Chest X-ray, PA view. Patient: 27 years old, sex M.
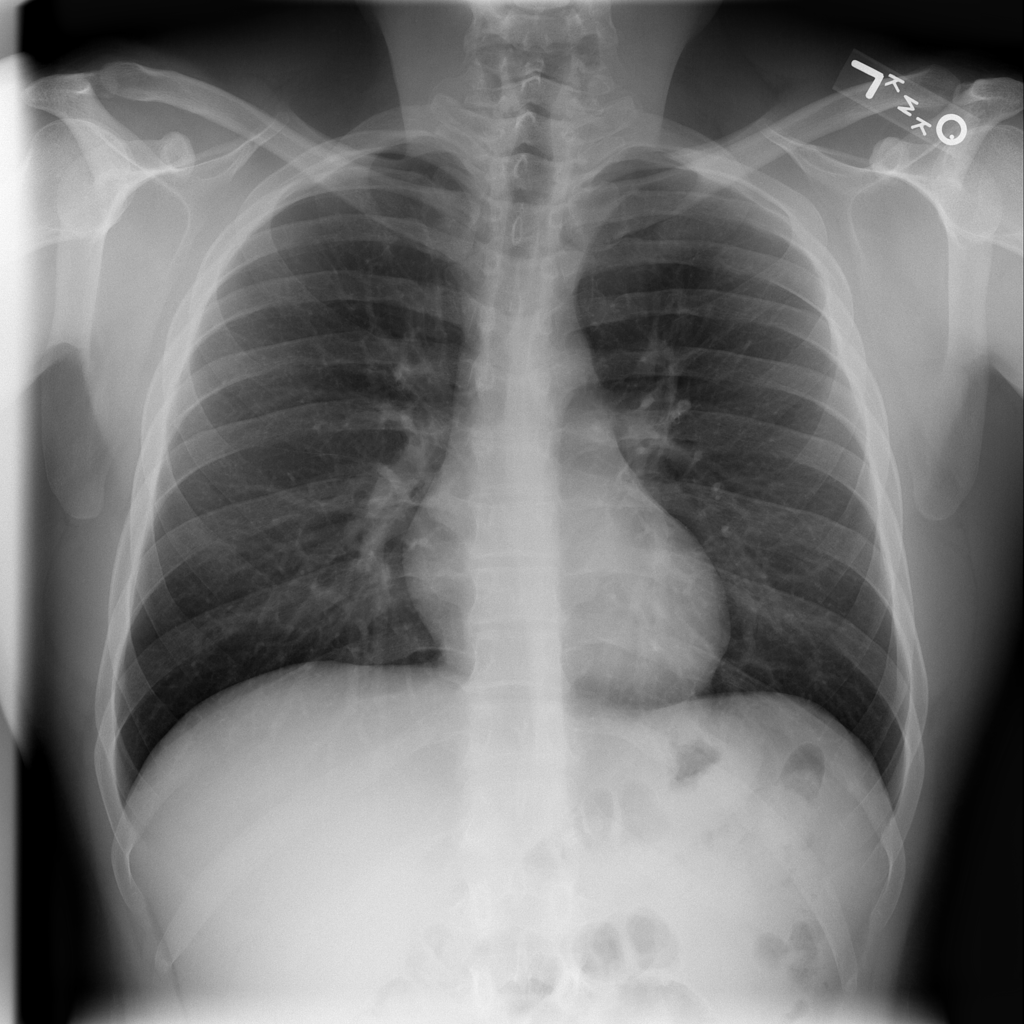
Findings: No Finding